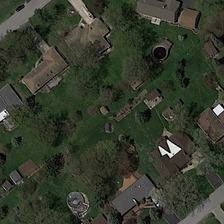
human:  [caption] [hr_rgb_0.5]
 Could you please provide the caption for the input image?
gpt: some buildings and many green trees are in a medium residential area .

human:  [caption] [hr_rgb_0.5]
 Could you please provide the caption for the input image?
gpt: some buildings and many green trees are in a medium residential area .

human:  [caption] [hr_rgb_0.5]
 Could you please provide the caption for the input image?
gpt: a long road passes through the residential area .

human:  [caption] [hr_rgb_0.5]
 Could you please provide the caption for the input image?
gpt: many residential houses are on the lawn, like straight line,like ring .

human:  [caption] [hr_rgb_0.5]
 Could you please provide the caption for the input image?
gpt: many residential houses are on the lawn, like straight line,like ring .